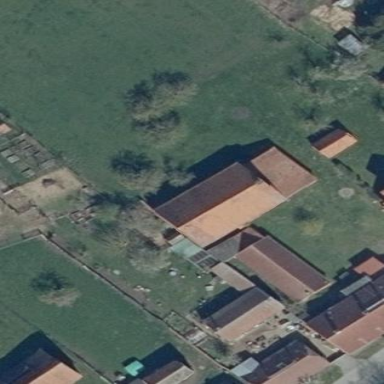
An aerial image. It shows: Simple and straightforward house.